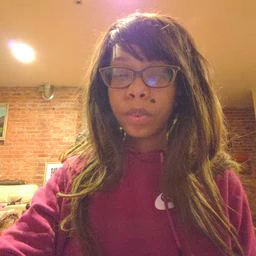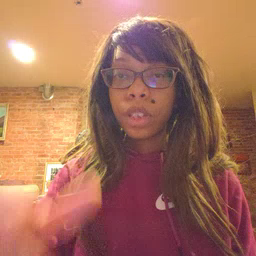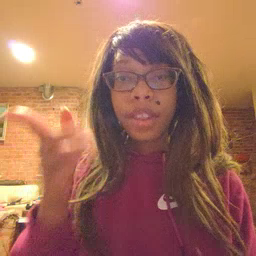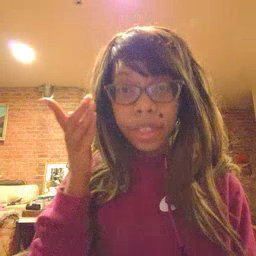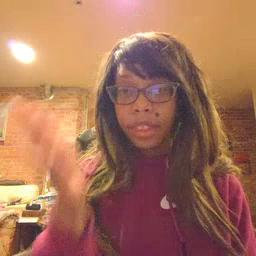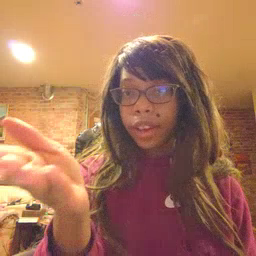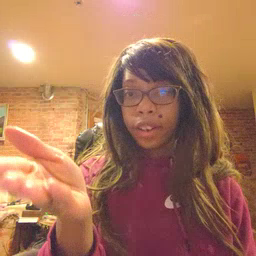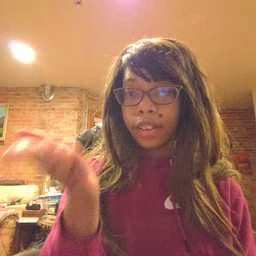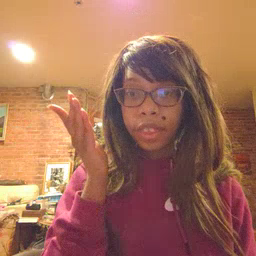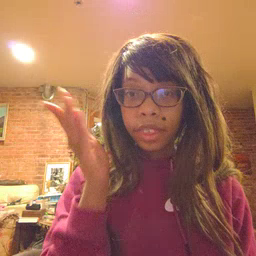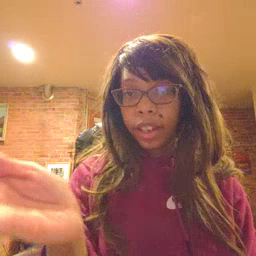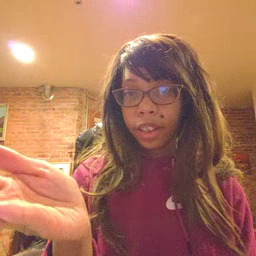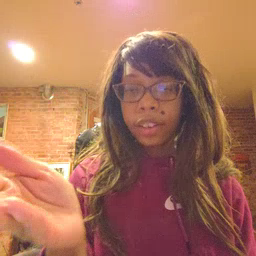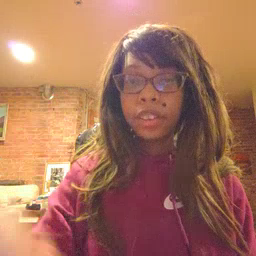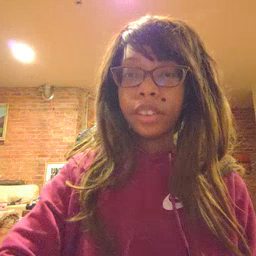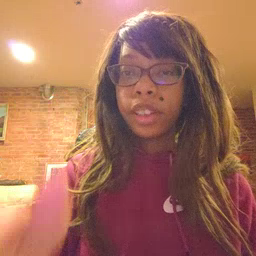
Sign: there